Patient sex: M
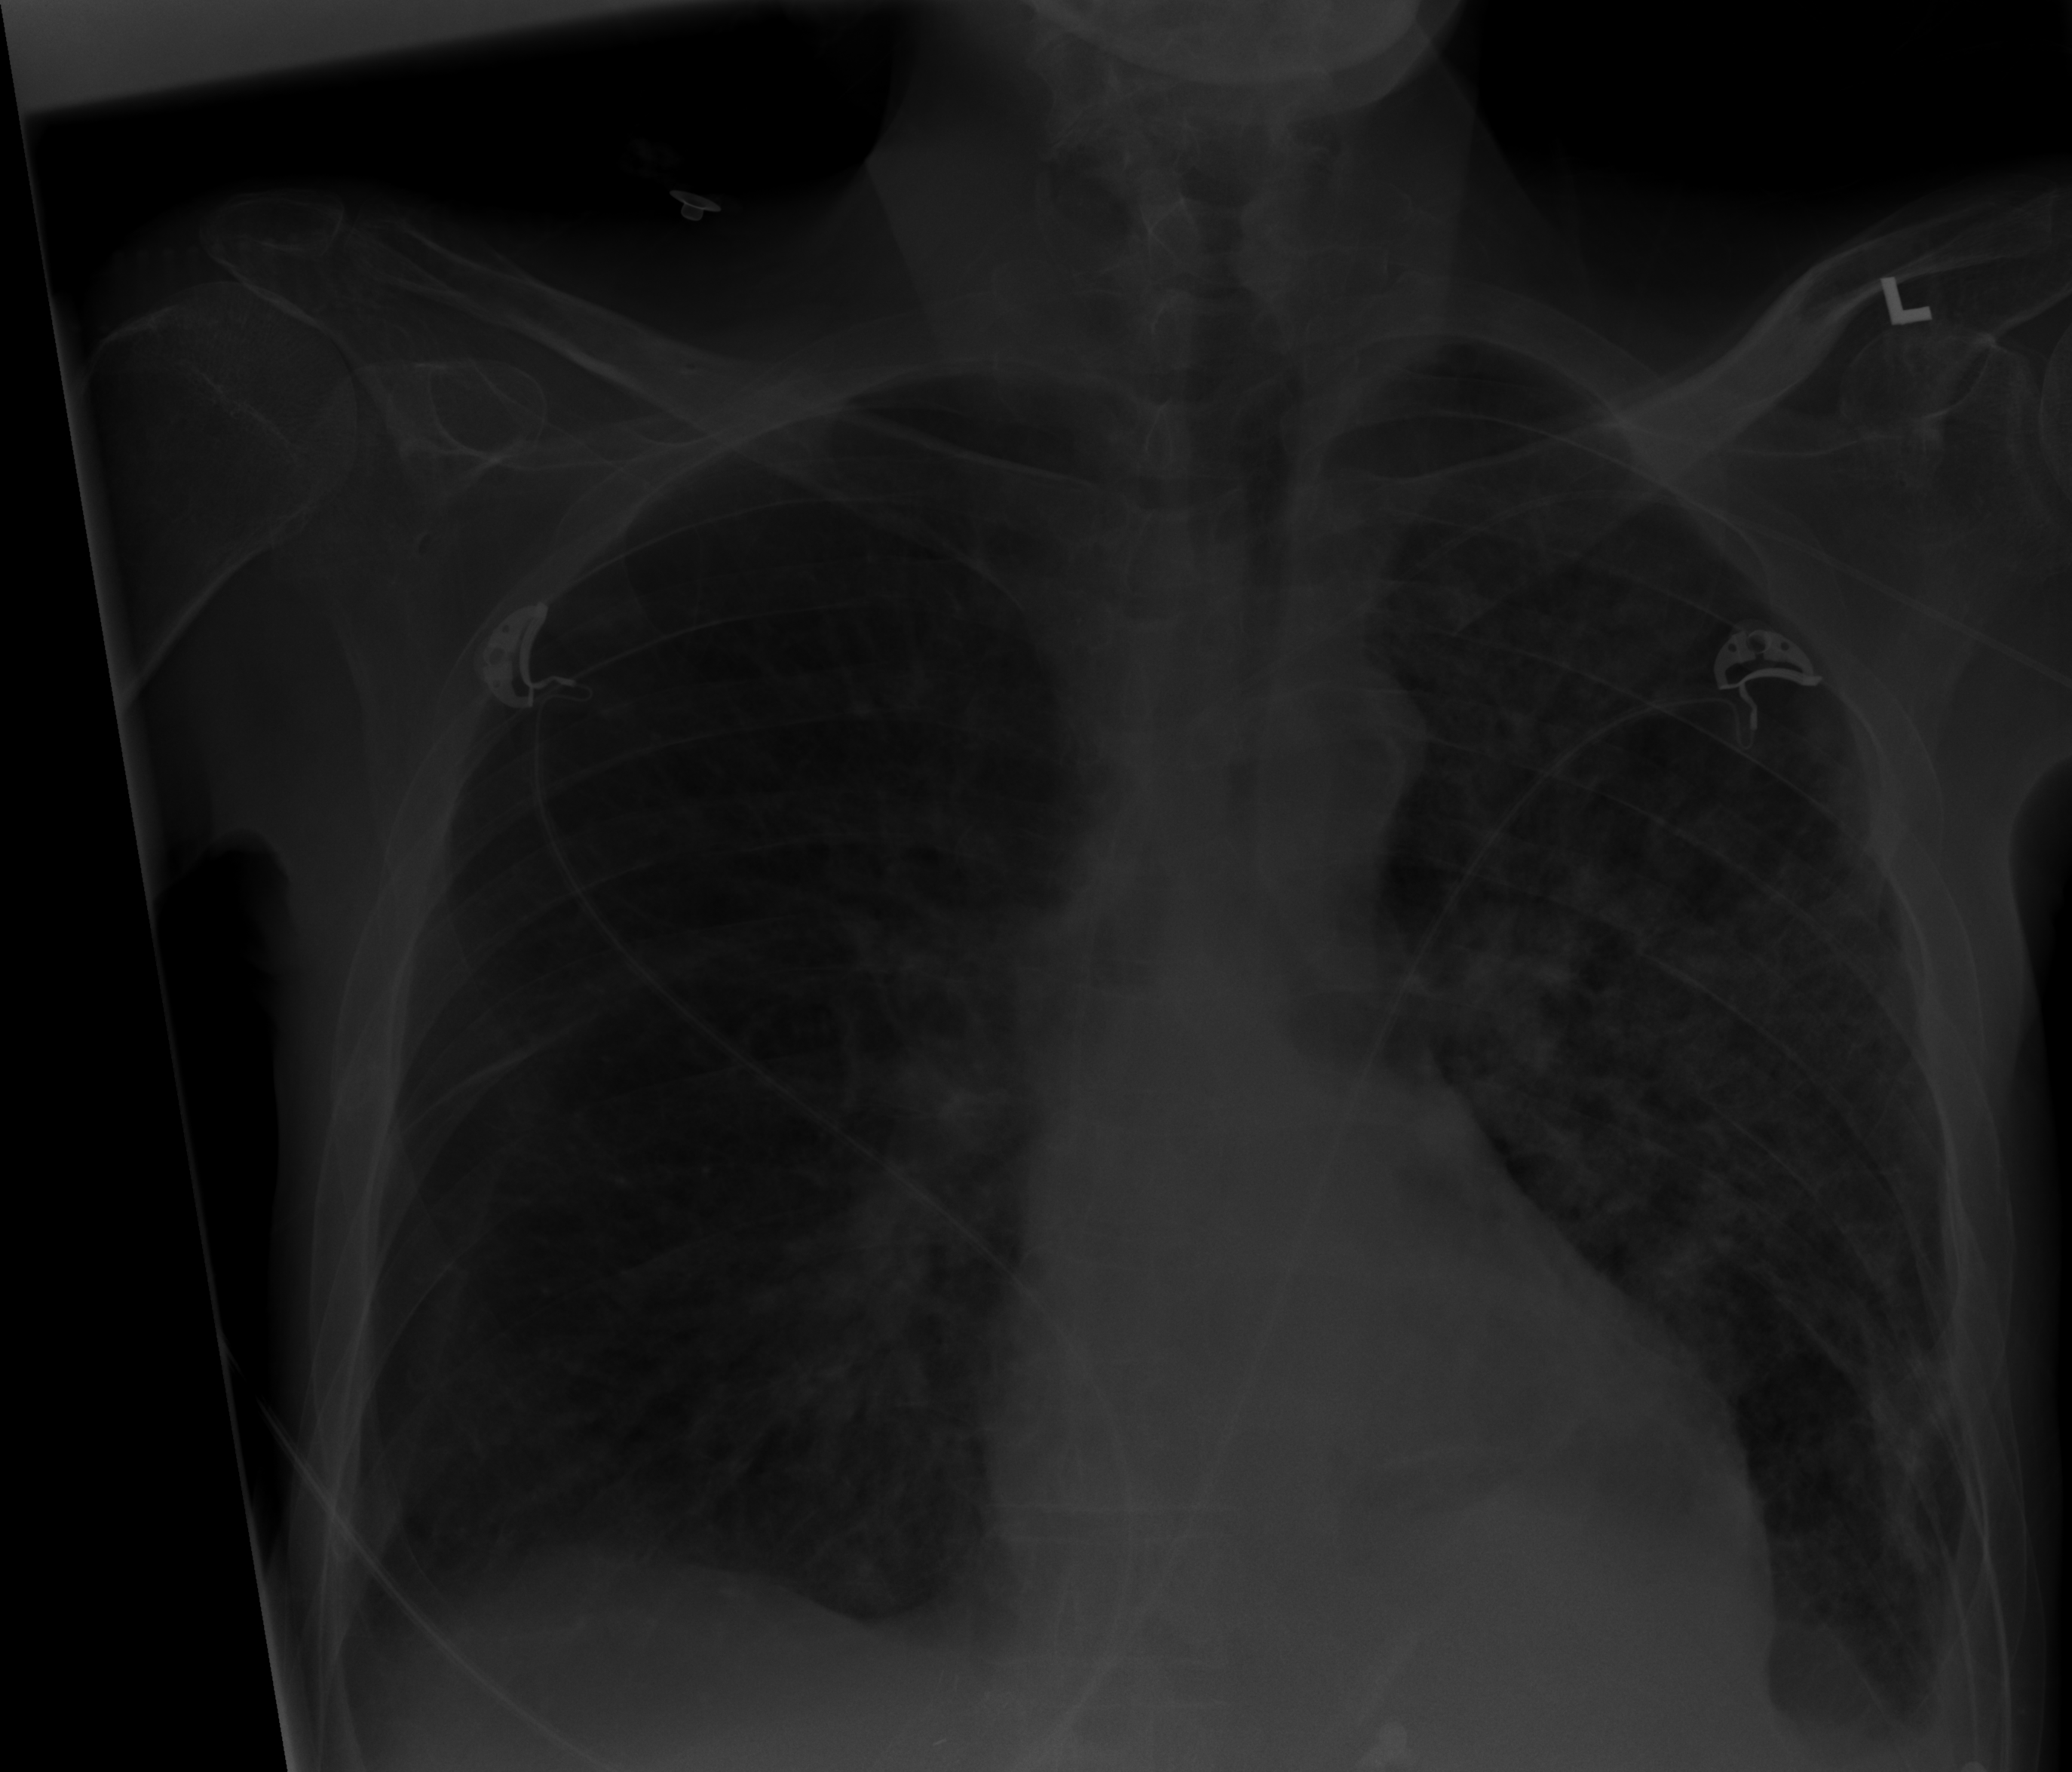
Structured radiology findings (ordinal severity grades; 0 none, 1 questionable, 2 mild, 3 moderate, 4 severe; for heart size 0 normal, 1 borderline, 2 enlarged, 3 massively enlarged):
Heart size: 0
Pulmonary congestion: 0
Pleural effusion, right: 2
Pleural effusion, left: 2
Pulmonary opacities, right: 0
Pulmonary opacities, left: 2
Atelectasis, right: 2
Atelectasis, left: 2